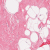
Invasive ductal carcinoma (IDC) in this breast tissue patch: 0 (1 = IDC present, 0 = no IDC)